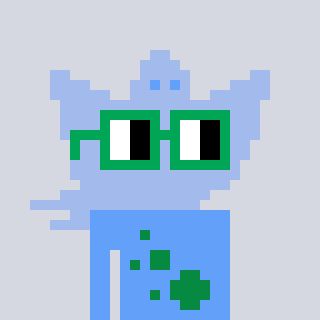
a pixel art character with square green glasses, a ghost-B-shaped head and a blue-colored body on a cool background